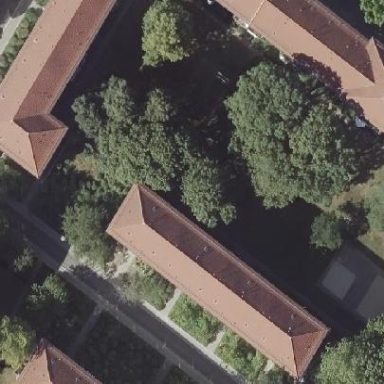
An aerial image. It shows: Residential apartments building.